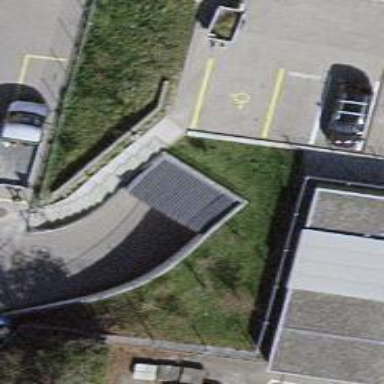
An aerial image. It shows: Parking entrance.